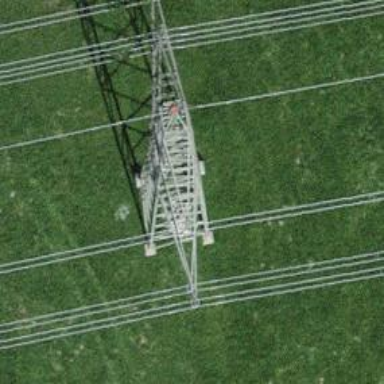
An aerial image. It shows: Towering power structure.